Question: Taking <URL>, I'd like to adapt the axis ticks dependent on the current view. This is the default behavior, unless one sets a self defined number of ticks,
The resulting behavior is demonstrated in the picture below. On the left side the default behavior, on the right side the figure with self defined ticks. When rotating the plot with the self defined 'Z' ticks, their number won't be adapted to the currently available space (see right bottom figure).
Is there a simple, general solution for that without some fancy things like getting current angle by 'camva()'? I'd wish to not scale the data itself, since it's a big dataset, but to use self defined ticks and tick-labels. It needs to work with 'MATLAB Version: 8.0.0.783 (R2012b)'.

Code
'''
%# sample graph vertices and edges (similar to your data)
[adj,XYZ] = bucky;
[r, c] = find(adj);
edges = [r c]; %# M-by-2 matrix holding the vertex indices
points = XYZ'; %# 3-by-N matrix of points X/Y/Z coordinates
%# build a list of separated lines
e = edges';
e(end+1,:) = 1;
e = e(:);
p = points(:,e);
p(:,3:3:end) = NaN;
figure
line(p(1,:), p(2,:), p(3,:));
view(3)
% Now the same with self defined ticks
figure
line(p(1,:), p(2,:), p(3,:));
view(3)
z = points(3, :);
fac = 3.<PHONE>;
tickstep = (max(z)-min(z))/9;
ticklabels_ = min(z):tickstep:max(z);
set(gca, 'ZTick', ticklabels_)
set(gca, 'ZTickLabel', sprintf('%.3f|',ticklabels_))
'''
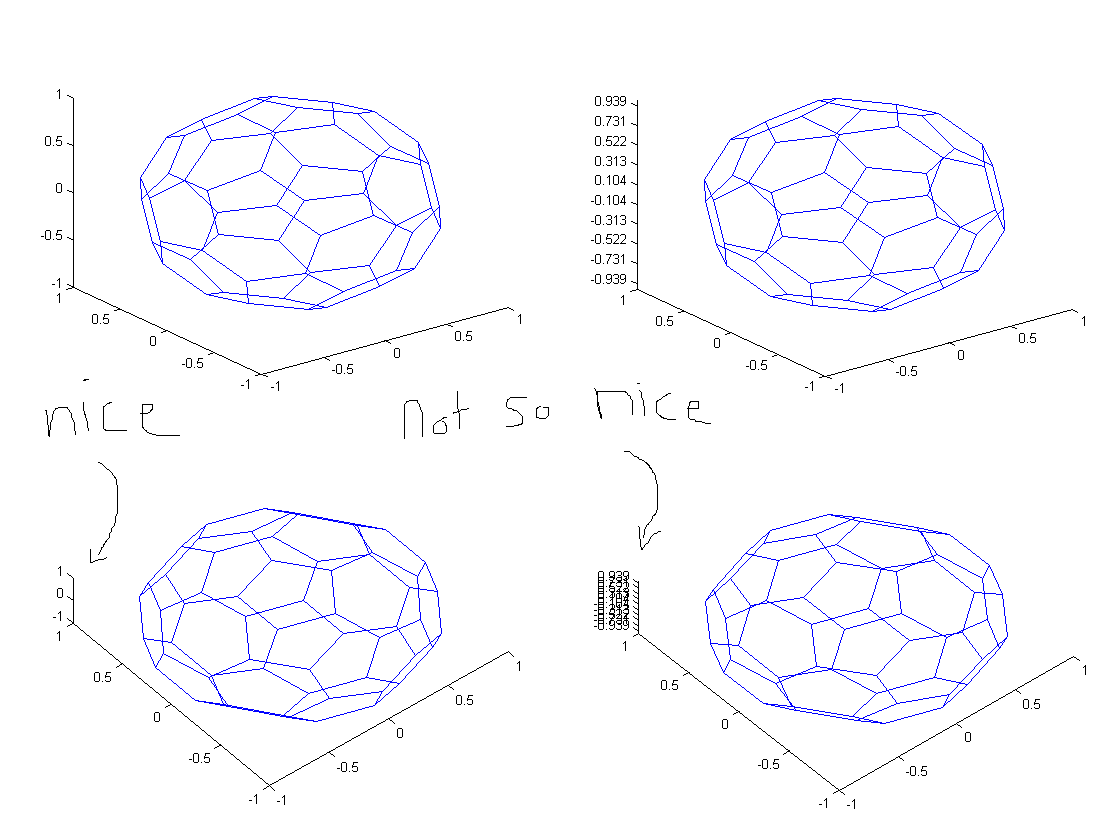
Answer: As indicated by @bdecaf in the comments, you could write an event handler for when the z-ticks change, in order to customize the tick labels accordingly. This is using <URL>.
This is convenient because we still let MATLAB automatically decide on the best number of ticks to use depending on the screen space available for the axis, we just customize the format of the labels displayed.
### Example:
'''
function customize_ticks_example()
% data
[adj,XYZ] = bucky;
[r,c] = find(adj);
edges = [r c];
points = XYZ';
e = edges';
e(end+1,:) = 1;
e = e(:);
p = points(:,e);
p(:,3:3:end) = NaN;
% plot
hFig = figure;
line(p(1,:), p(2,:), p(3,:), ...
'LineWidth',2, 'Marker','.', 'MarkerSize',20);
ax = handle(gca);
view(3), grid on, box on
xlabel x, ylabel y, zlabel z
rotate3d on
% listen to changes on ZTick property
ev = handle.listener(ax, findprop(ax,'ZTick'), ...
'PropertyPostSet', @onZTickChange);
setappdata(hFig, 'my_ztick_listener', ev);
end
function onZTickChange(~,e)
% get the new 'ZTick', and format them as needed
labels = num2str(e.NewValue(:),'%g $');
% update the 'ZTickLabel'
set(double(e.AffectedObject), 'ZTickLabel',labels)
end
'''

Of course the labels don't have to be numerical, you could use any custom labels as long as you have some kind of scale along which you can interpolate values to figure what label to use.
---
# EDIT:
an easier way to <URL>:
'''
ev = addlistener(gca, 'ZTick', 'PostSet', @onZTickChange);
'''
(in this case, there is no need to store 'ev' inside the GUI with 'setappdata'. <URL>.
---
# EDIT 2:
In response to comments, here is another example:
'''
function example_manual_ticks
%% some 3d plot
hFig = figure;
sphere
view(3), grid on, box on
xlabel x, ylabel y, zlabel z
%% create a hidden copy of the axis
hax1 = gca;
hax2 = copyobj(hax1, hFig);
set(hax2, 'Visible','off', 'Color','none', 'HitTest','off', ...
'XLimMode','manual', 'YLimMode','manual', 'ZLimMode','manual')
delete(get(hax2, 'Children'))
uistack(hax2, 'bottom')
% sync axes on 3d rotation
hlink = linkprop([hax1,hax2], {'CameraPosition','CameraUpVector'});
setappdata(hax1, 'my_axes_linkprop', hlink);
rotate3d on
% respnd to changes in ZTick axis property
ev = addlistener(hax2, 'ZTick', 'PostSet',@(o,e) onZTickChange(o,e,hax1));
%% animation
el = 90 .* sin(linspace(0,2*pi,100) + asin(1/3));
for n=1:numel(el)
view(-37.5, el(n))
drawnow
end
end
'''
'''
function onZTickChange(~,e,ax)
% determine number of ticks
num_ticks = numel(e.NewValue);
new_num_ticks = num_ticks - 1;
% interpolate new ticks along the axis limits
limits = get(ax, 'ZLim');
zticks = linspace(limits(1), limits(2), new_num_ticks);
zticks_labels = num2str(zticks(:), '%.2f ($)');
% update ticks
set(ax, 'ZTick',zticks, 'ZTickLabel',zticks_labels)
drawnow
end
'''

The idea is to create a hidden <URL>.
Again I'm using this hidden axis as a way to let MATLAB deal with the task of determining the best number of ticks given the view (this is a lot easier than messing with camera angles and matrix transformations in order to find out the length of the projected axis in pixels).
In the example above, I'm simply setting the number of ticks one less than the automatic number ('{2,4,10}' instead of '{3,5,11}'), but you could use any kind of mapping you want.